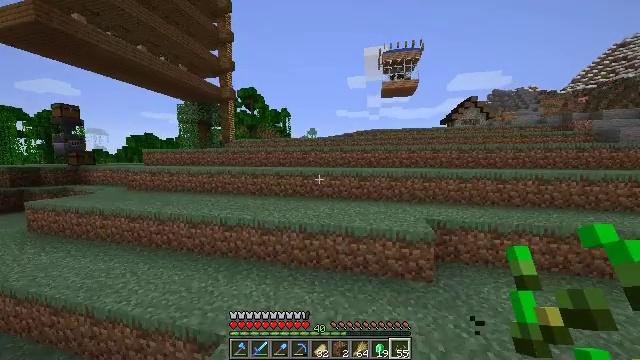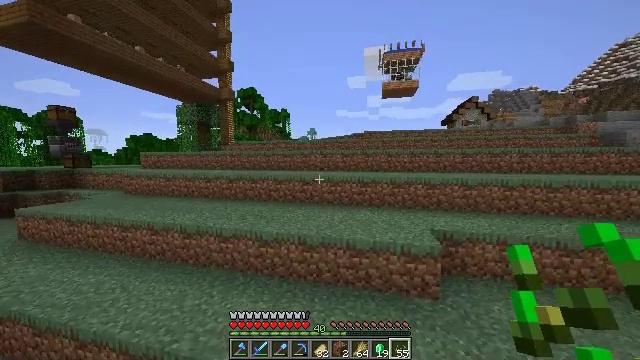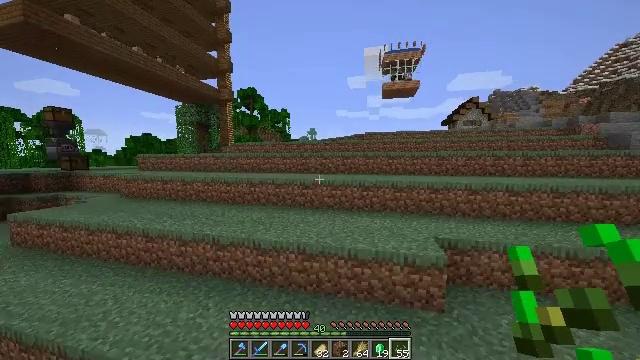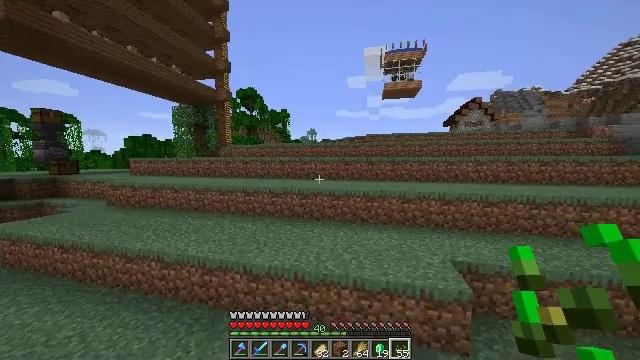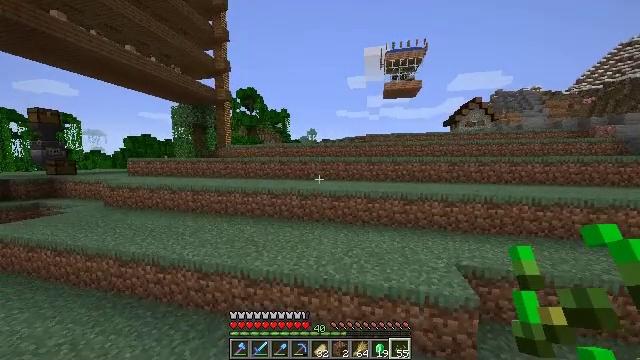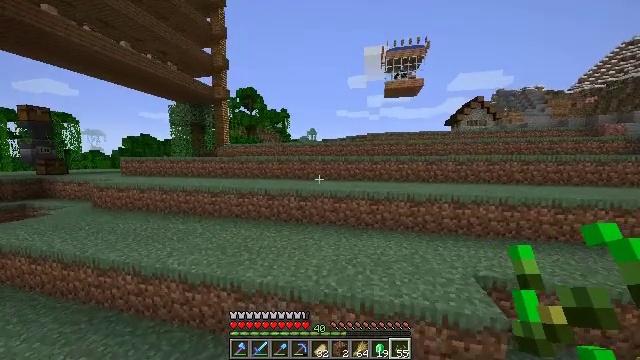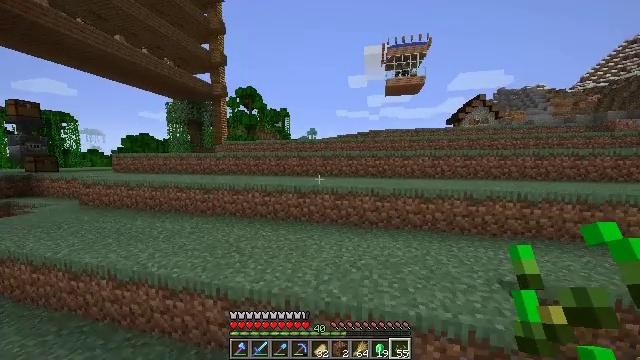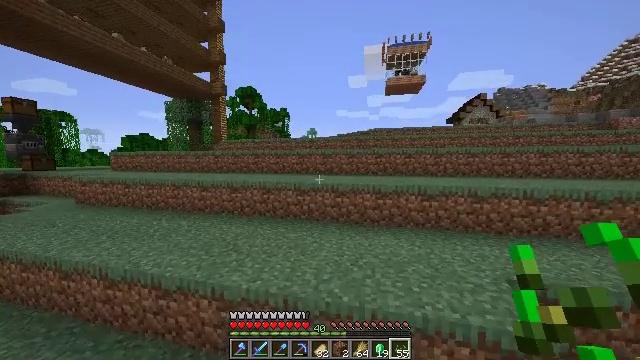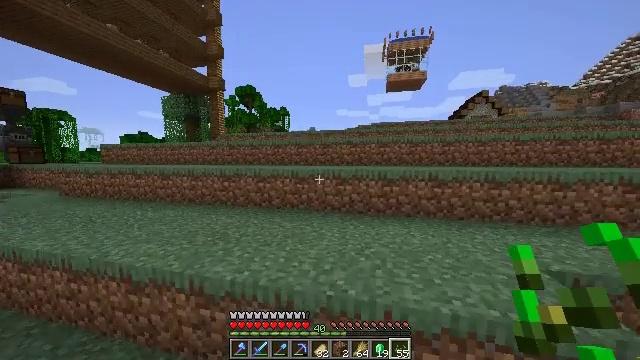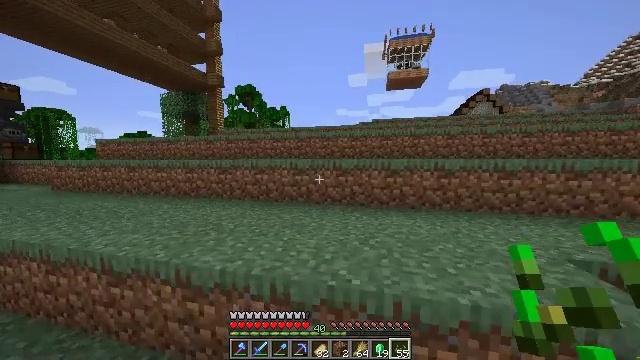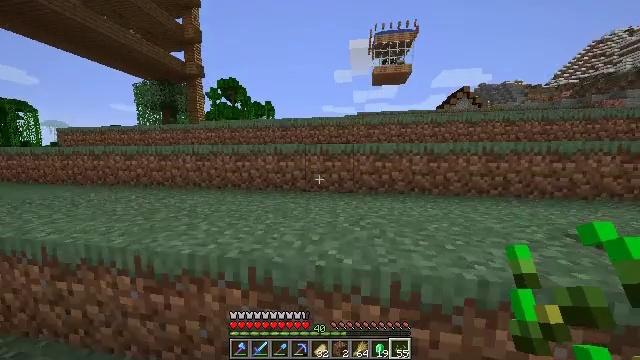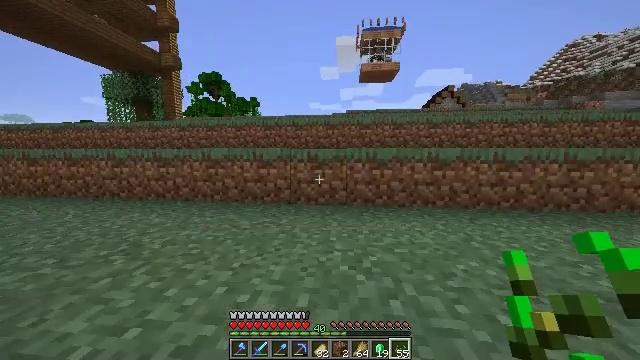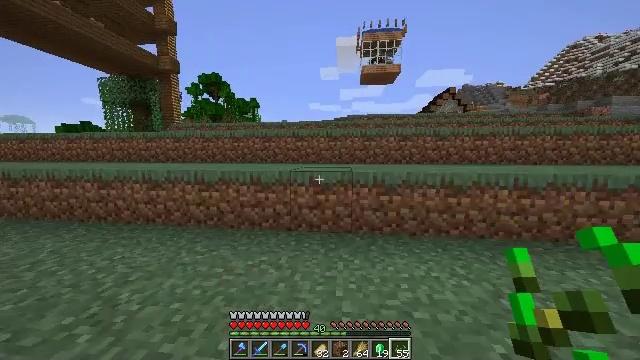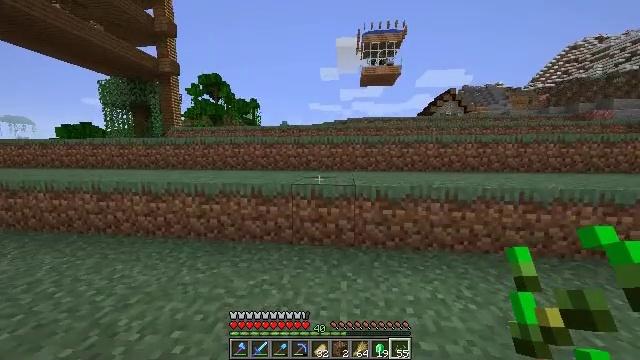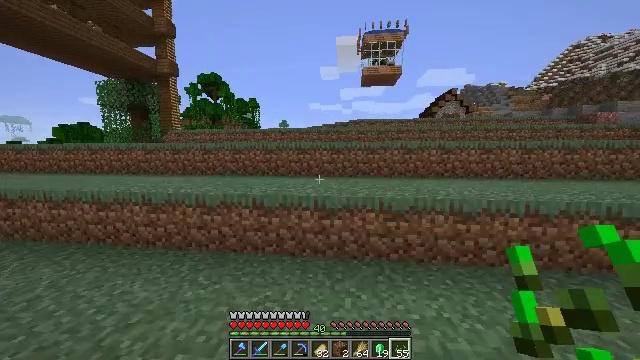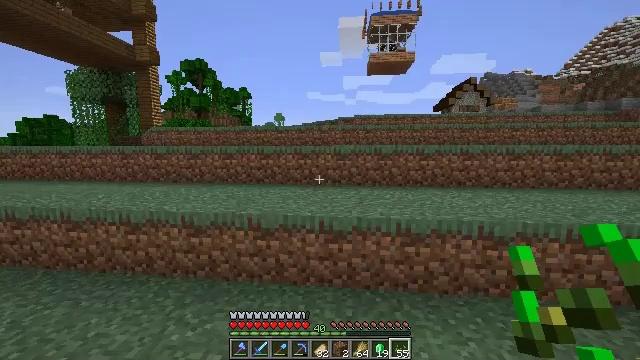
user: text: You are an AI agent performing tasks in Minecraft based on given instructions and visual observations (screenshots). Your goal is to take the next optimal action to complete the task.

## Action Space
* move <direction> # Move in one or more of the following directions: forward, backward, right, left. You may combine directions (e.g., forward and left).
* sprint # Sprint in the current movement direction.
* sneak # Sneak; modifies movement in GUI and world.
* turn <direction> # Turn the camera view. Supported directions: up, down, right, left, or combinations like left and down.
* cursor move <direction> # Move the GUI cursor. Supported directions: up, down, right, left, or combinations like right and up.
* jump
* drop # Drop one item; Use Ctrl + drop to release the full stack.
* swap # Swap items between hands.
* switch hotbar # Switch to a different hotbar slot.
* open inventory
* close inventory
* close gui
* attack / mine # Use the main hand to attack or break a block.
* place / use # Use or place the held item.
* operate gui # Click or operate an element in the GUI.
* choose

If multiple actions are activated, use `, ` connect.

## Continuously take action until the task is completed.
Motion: motion action
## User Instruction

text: Get a diamond hoe by crafting it.
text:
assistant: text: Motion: move forward, jump
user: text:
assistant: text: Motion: move forward, jump
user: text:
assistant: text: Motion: move forward, sprint, jump
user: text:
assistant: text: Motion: move forward, sprint, jump
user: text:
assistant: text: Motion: move forward, sprint, jump
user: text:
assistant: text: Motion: move forward, jump
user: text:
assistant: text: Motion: move forward, jump
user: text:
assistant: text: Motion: move forward, jump
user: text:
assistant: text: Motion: move forward, jump
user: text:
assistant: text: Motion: move forward, sprint, turn right, jump
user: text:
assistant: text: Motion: move forward, sprint, turn right, jump
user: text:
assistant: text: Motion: move forward, sprint, jump
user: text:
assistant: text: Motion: move forward, sprint, jump
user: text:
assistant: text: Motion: move forward, jump
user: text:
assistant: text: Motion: move forward, jump
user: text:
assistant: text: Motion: move forward, jump
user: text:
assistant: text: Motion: move forward, sprint, jump
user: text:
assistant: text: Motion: move forward, sprint, jump
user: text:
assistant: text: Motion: move forward, sprint, jump
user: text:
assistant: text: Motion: move forward, jump
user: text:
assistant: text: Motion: move forward, jump
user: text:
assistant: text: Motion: move forward, jump
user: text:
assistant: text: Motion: move forward, sprint, jump
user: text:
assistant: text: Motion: move forward, sprint, jump
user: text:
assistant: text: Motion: move forward, sprint, jump
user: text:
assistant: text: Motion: move forward, sprint, jump
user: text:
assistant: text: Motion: move forward, jump
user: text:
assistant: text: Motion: move forward, jump
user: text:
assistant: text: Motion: move forward, jump
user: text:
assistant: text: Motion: move forward, jump